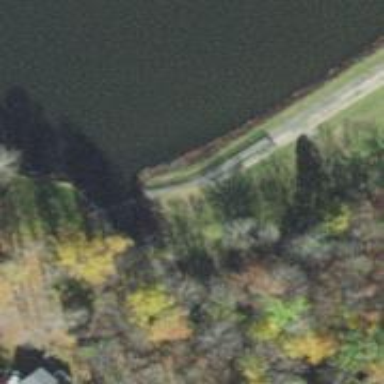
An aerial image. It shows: Dam across waterway.